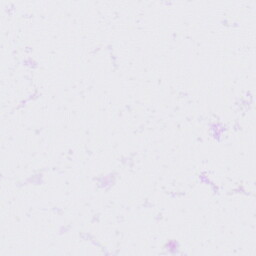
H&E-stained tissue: Lung